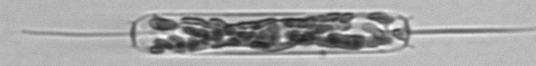
Label: Ditylum_brightwellii